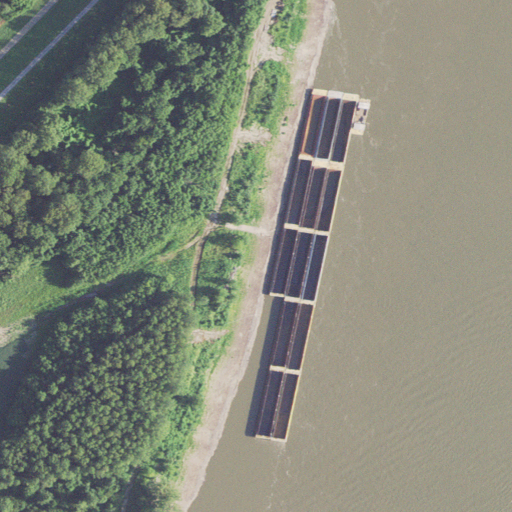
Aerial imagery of levee in Missouri named Pritchard Revetment containing open water, cultivated crops, woody wetlands, open development, and low intensity development